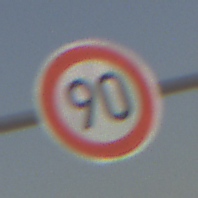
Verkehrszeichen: Geschwindigkeit90
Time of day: MorningAfternoon
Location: Outdoor (Suburban)
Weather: Clear
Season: NotSpecified
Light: Natural